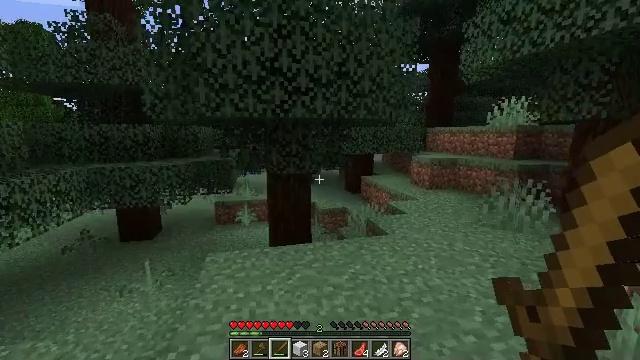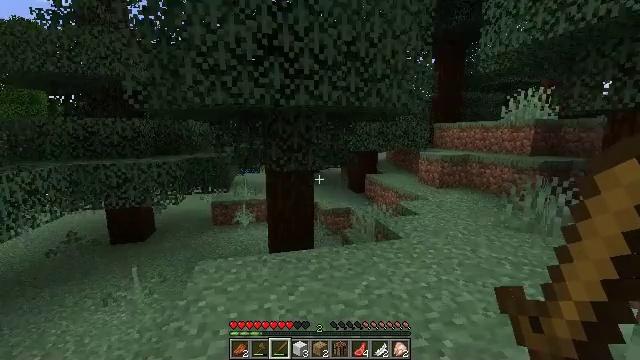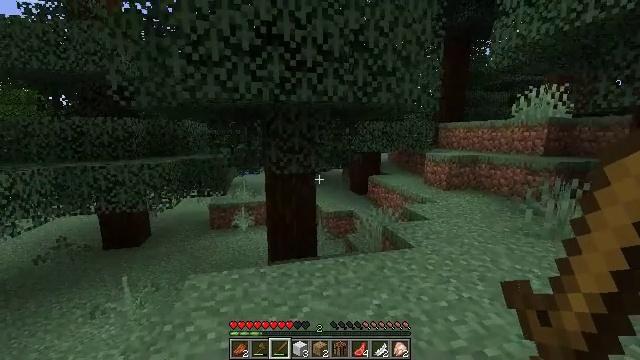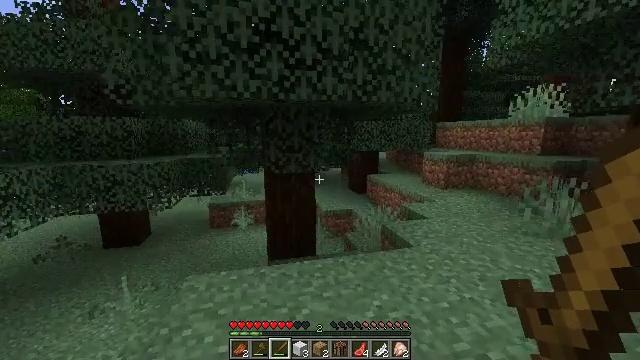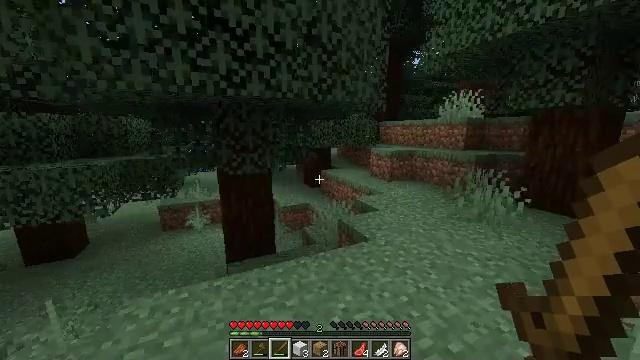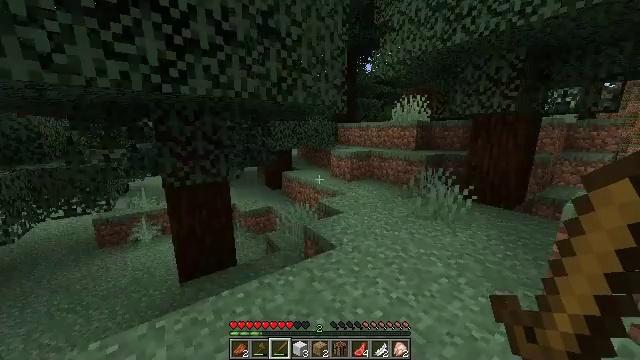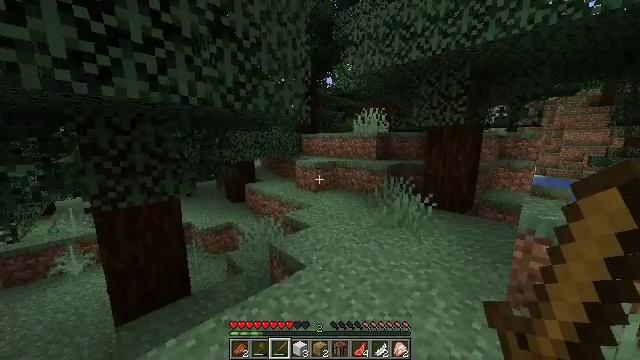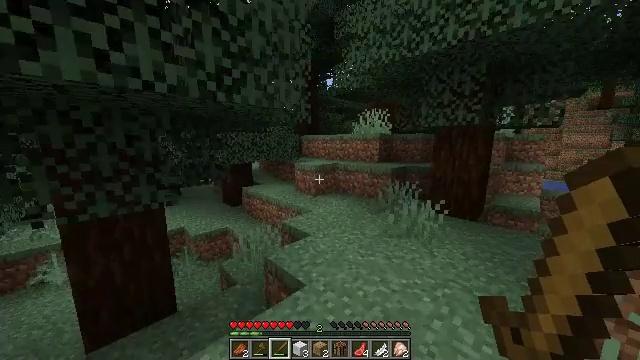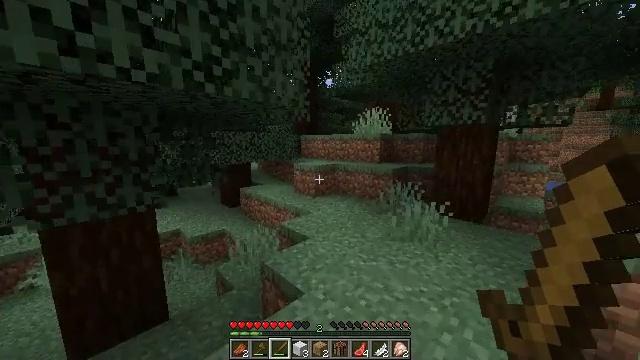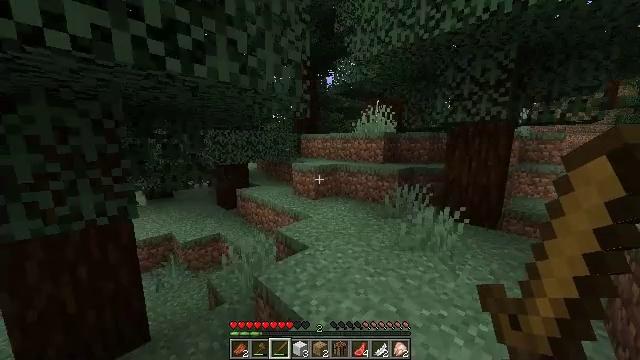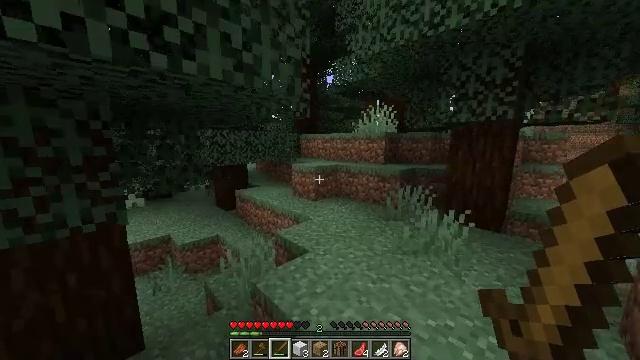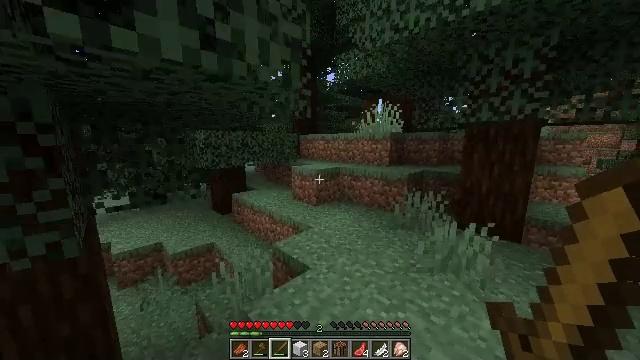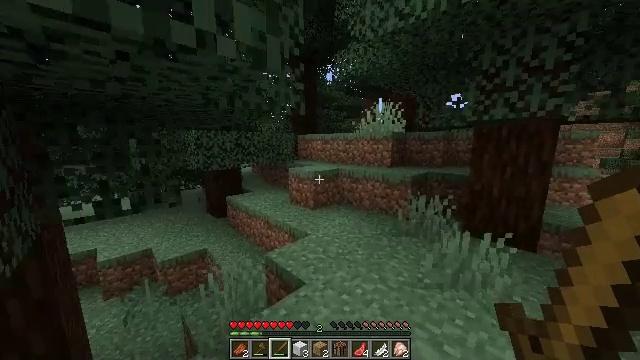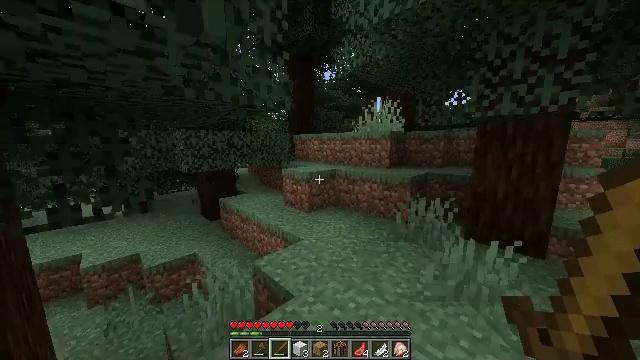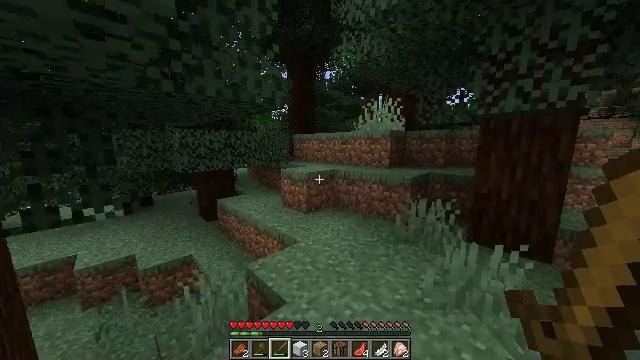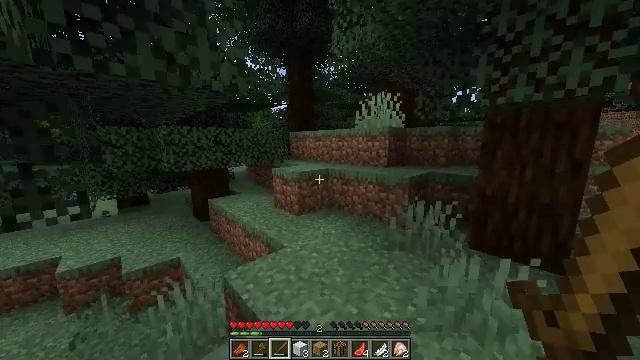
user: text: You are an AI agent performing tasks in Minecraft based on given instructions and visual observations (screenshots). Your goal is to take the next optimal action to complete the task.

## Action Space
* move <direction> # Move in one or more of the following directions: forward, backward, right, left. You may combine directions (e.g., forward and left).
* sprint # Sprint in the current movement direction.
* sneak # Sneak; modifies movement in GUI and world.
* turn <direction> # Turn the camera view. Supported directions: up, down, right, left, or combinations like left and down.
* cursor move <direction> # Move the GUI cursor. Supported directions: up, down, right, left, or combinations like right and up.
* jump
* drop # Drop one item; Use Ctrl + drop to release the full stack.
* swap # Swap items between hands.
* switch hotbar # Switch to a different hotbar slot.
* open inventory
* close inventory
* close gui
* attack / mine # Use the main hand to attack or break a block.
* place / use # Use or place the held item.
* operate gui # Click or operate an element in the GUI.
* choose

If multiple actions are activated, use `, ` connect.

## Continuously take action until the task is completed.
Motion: motion action
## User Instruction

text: Gather spruce leaves to collect foliage.
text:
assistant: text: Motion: move forward
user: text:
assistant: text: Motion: move forward, sprint
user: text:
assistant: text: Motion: move forward, sprint
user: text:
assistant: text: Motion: move forward, sprint, turn right and down
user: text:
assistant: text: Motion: move forward, sprint, turn right
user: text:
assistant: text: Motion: move forward, sprint, turn right and up
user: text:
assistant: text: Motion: move forward, sprint
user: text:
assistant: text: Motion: move forward, sprint
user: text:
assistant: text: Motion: move forward, sprint
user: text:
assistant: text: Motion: move forward, sprint
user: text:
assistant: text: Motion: move forward, sprint
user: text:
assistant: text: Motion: move forward and move right, sprint
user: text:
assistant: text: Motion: move forward and move right, sprint
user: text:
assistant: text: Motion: move forward and move right, sprint
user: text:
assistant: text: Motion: move forward and move right, sprint, turn left
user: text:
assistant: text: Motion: move forward and move right, sprint, turn left
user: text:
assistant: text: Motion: move forward, sprint, turn left
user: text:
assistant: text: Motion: move forward, sprint, turn left
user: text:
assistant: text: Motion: move forward, sprint, turn left
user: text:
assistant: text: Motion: move forward, sprint, turn left
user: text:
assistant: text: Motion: move forward, sprint, turn left
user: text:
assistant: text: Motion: move forward, sprint
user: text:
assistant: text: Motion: move forward, sprint
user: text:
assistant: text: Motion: move forward, sprint
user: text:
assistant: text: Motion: move forward, sprint
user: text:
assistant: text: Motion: move forward, sprint
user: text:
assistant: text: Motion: move forward, sprint
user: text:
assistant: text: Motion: move forward, sprint
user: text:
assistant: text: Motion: move forward, sprint
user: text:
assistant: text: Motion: move forward, sprint